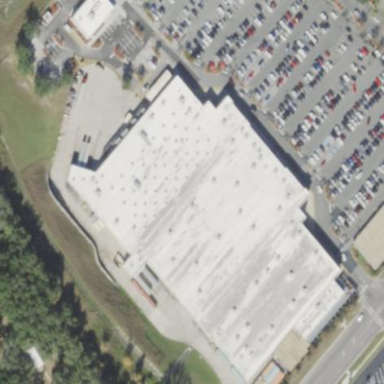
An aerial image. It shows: Building that houses supermarket.